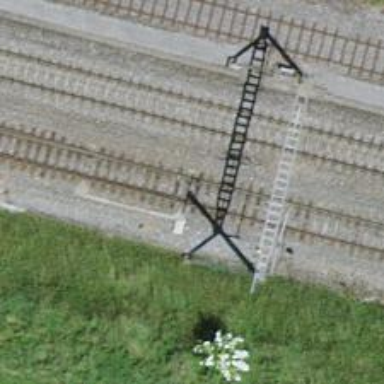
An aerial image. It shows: Railway switch.